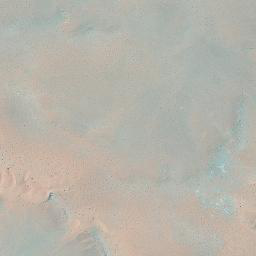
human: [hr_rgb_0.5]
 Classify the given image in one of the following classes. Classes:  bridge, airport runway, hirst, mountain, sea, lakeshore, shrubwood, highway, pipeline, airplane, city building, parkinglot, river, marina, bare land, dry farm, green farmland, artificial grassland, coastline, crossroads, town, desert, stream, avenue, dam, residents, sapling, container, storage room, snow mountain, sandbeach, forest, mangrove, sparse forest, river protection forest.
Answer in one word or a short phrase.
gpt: desert